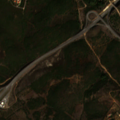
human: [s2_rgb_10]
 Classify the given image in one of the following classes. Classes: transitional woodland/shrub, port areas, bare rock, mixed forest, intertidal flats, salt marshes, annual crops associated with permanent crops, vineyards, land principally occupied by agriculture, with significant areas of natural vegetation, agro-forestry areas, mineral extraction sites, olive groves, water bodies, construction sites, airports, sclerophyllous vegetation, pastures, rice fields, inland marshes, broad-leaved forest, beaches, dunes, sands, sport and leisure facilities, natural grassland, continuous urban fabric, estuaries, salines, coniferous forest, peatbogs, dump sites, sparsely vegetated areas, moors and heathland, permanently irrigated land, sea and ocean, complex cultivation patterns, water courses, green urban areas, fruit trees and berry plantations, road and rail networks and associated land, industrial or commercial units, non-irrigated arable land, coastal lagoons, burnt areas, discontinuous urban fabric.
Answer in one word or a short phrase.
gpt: fruit trees and berry plantations, complex cultivation patterns, land principally occupied by agriculture, with significant areas of natural vegetation, sclerophyllous vegetation